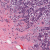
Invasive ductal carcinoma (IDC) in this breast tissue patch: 1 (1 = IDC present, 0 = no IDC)